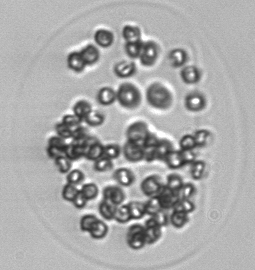
Label: Phaeocystis